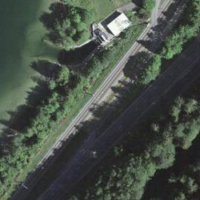
EUNIS habitat code: 44
Species observed at this site:
Lathyrus vernus
Astrantia major
Rubus saxatilis
Mercurialis perennis
Campanula rotundifolia
Orthilia secunda